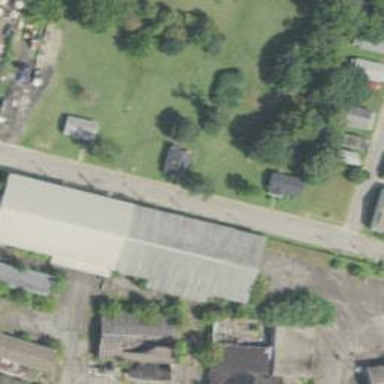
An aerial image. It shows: Warehouse building.